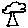
Label: tree